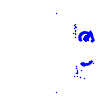
Particle: electron